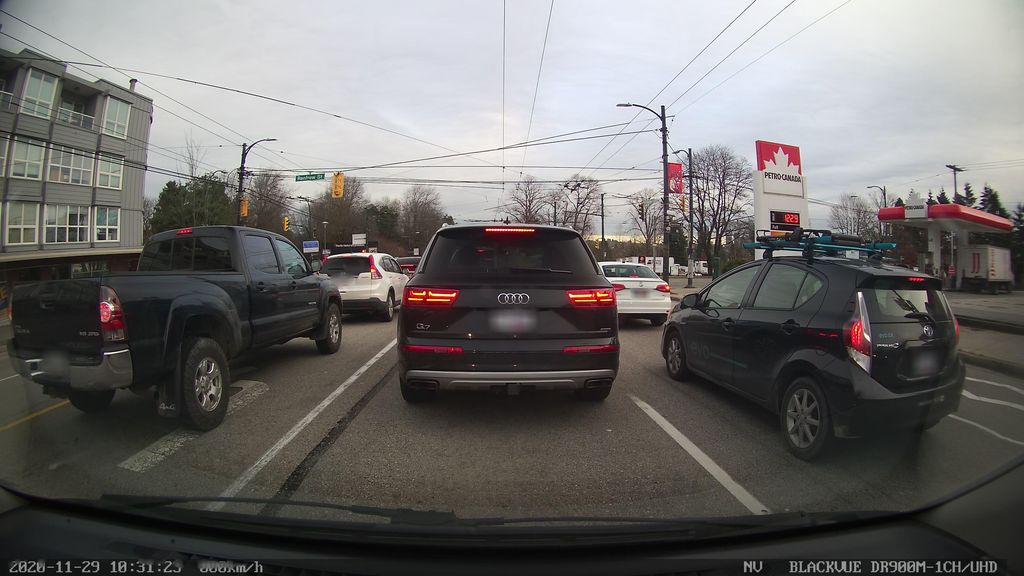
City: vancouver